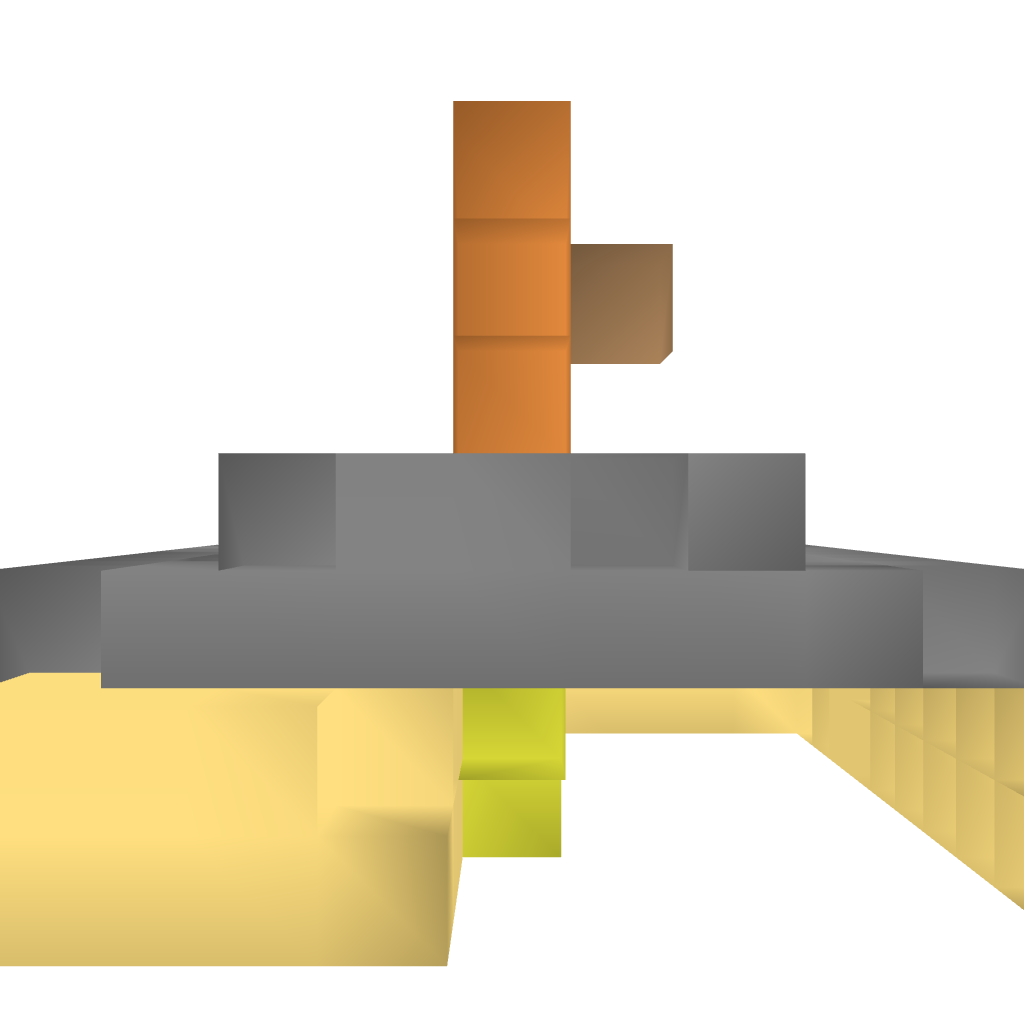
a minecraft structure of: Invisible Door Schematic bad low quality